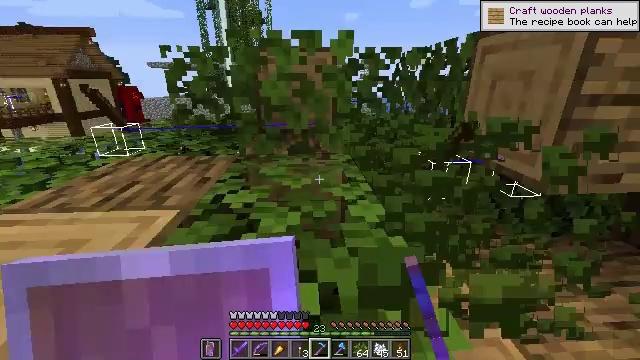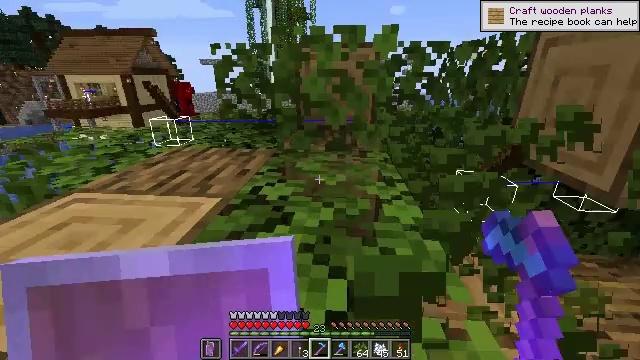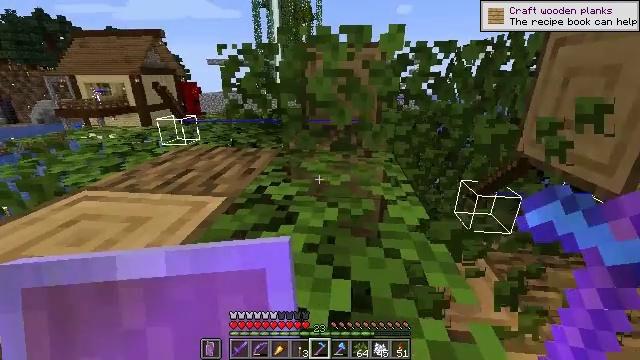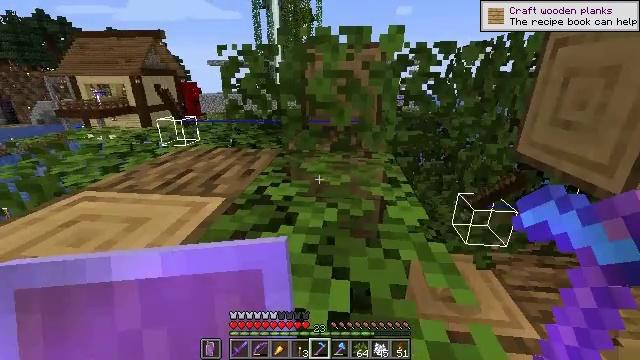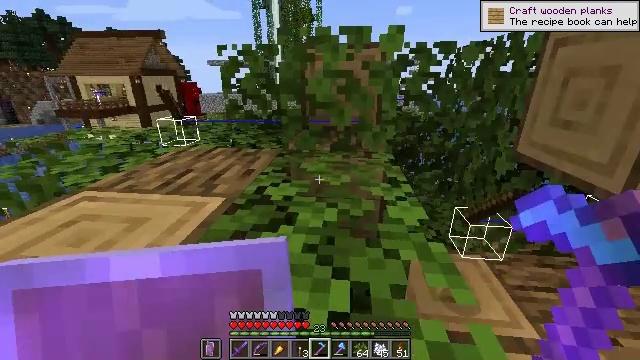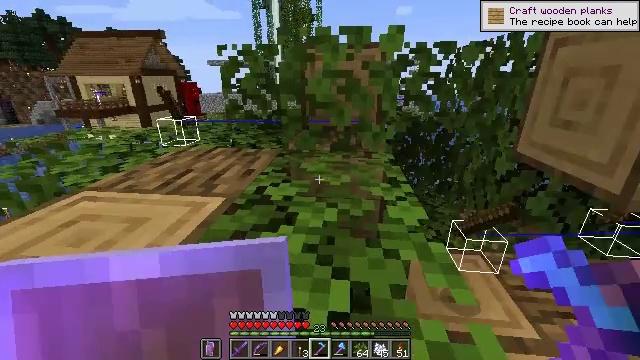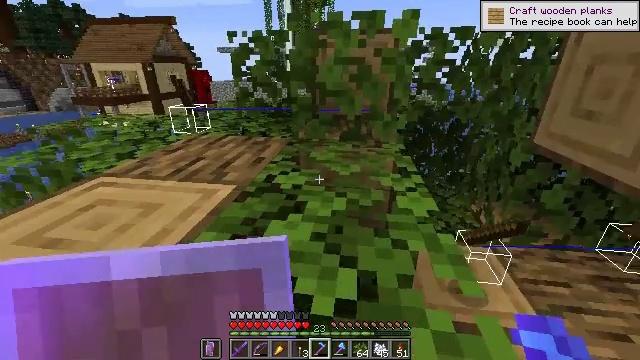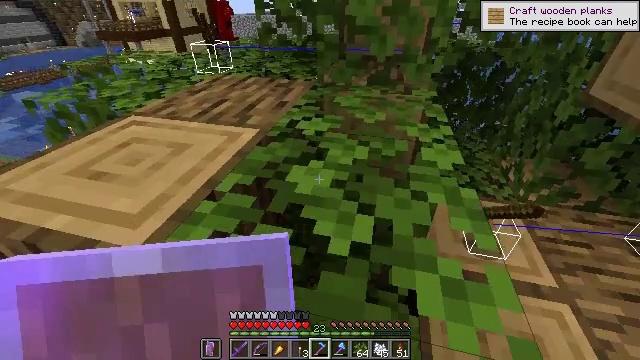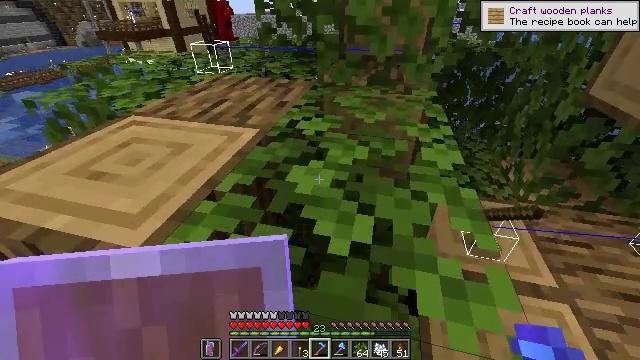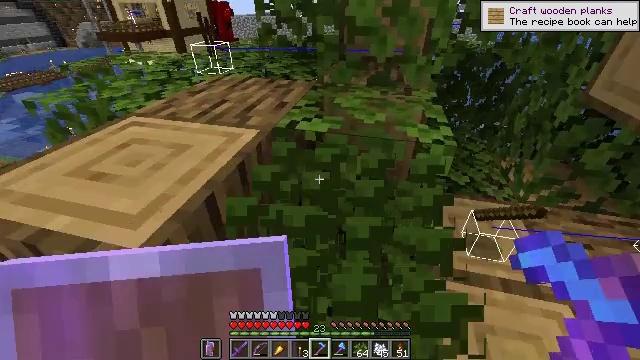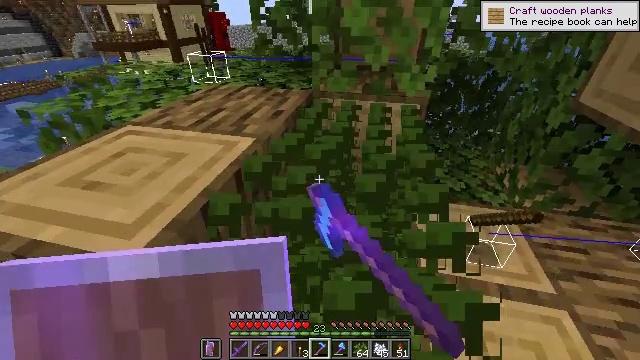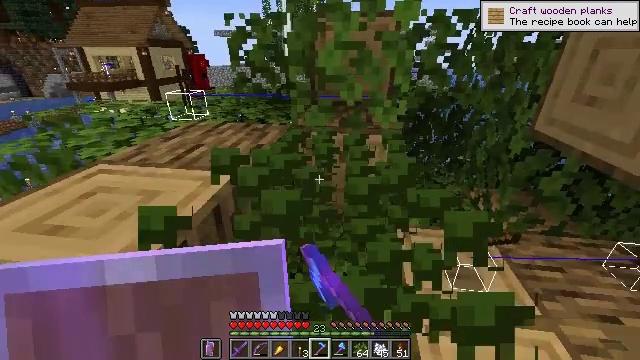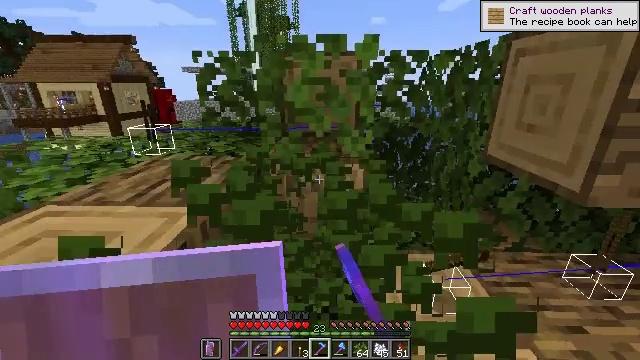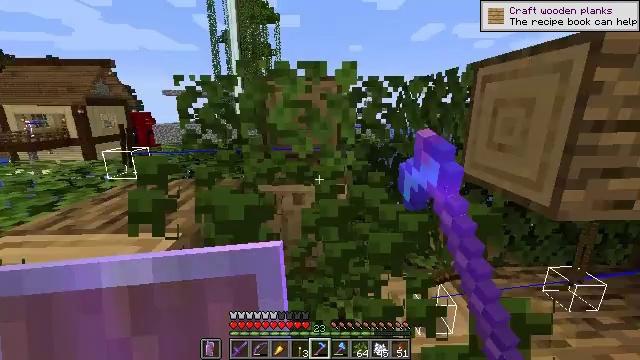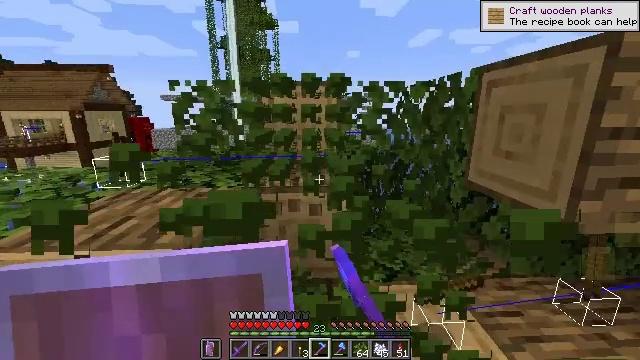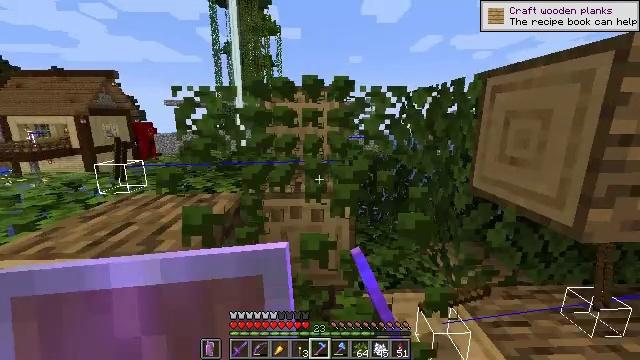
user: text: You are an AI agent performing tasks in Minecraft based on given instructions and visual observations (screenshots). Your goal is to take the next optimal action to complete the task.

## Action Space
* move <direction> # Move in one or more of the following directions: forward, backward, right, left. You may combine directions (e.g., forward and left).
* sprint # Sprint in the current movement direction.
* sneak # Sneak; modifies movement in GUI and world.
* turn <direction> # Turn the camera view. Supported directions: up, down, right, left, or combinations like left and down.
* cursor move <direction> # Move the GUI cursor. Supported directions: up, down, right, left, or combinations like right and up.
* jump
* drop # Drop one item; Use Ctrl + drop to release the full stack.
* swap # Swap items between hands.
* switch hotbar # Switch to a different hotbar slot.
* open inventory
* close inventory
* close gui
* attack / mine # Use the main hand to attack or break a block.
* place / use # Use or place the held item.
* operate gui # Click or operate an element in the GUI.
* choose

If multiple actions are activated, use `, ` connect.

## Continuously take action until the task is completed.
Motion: motion action
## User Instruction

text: Gather oak leaves by attacking.
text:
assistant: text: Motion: turn left
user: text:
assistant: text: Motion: turn left
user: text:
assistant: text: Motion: no_op
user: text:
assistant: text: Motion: no_op
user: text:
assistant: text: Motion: no_op
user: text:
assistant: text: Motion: turn left and down
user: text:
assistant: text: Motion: turn left and down
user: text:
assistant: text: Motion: no_op
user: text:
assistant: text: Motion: attack / mine
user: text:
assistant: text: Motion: turn up, attack / mine
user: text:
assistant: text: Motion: turn right and up, attack / mine
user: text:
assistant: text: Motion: turn right and up, attack / mine
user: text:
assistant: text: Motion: turn right and up, attack / mine
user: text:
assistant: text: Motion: move forward, turn up, attack / mine
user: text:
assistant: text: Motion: move forward, turn up, attack / mine
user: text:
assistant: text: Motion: move forward, turn left and up, attack / mine
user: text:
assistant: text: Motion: move forward, turn left and up, attack / mine
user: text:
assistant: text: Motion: move forward, turn left, attack / mine
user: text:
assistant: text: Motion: move forward and move left, turn left and down, attack / mine
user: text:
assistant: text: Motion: move forward and move left, attack / mine
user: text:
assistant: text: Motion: move forward and move left, turn left and down, attack / mine
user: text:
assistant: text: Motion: move forward and move left, attack / mine
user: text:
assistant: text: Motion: turn right and down, attack / mine
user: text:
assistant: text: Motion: turn right and down, attack / mine
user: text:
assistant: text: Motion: attack / mine
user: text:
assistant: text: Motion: turn left, attack / mine
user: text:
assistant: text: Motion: turn left and down, attack / mine
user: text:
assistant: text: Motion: turn left, attack / mine
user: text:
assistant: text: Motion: turn left and up, attack / mine
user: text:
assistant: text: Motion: turn left and up, attack / mine